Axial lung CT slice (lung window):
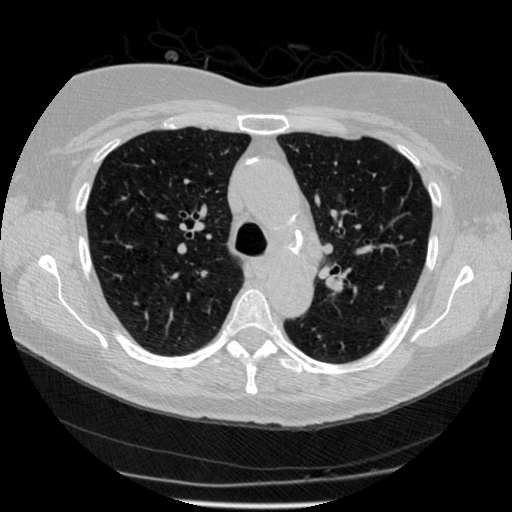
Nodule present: no